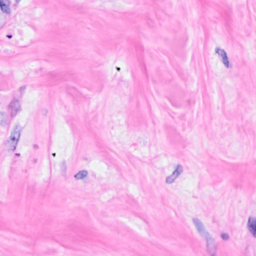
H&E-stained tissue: Breast